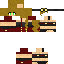
A female human skin with medium skin, wearing brown long hair dressed in a gold hoodie and brown skirt, featuring a closed mouth.